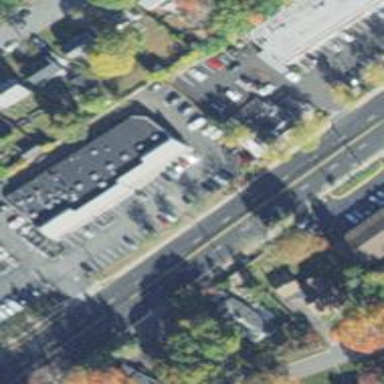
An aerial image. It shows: Car rental facility.